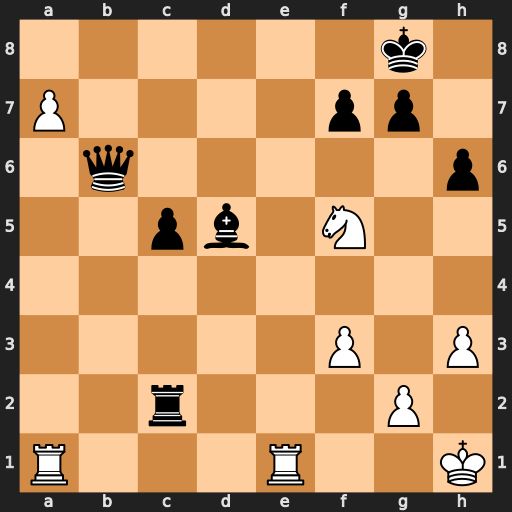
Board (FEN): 6k1/P4pp1/1q5p/2pb1N2/8/5P1P/2r3P1/R3R2K
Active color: w
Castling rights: -
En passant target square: -
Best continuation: Ne7+ Kh7 Nxd5